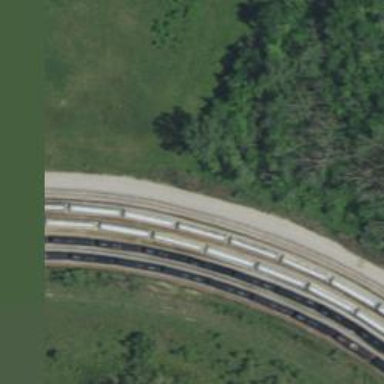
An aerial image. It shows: Rail spur service.